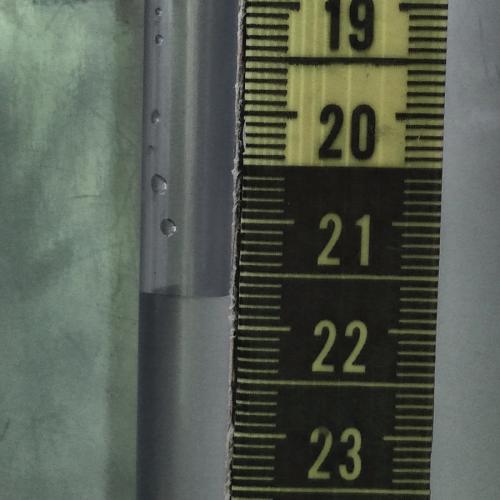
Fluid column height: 21.7 cm